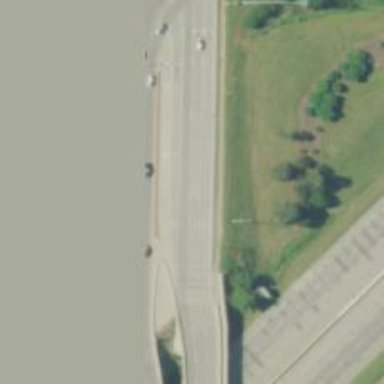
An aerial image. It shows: Trunk highway.